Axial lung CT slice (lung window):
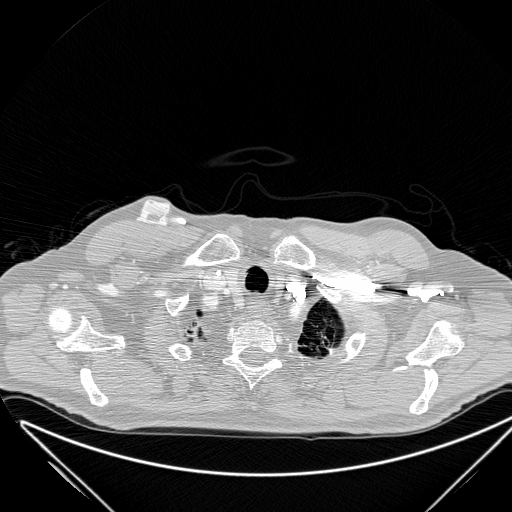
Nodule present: no